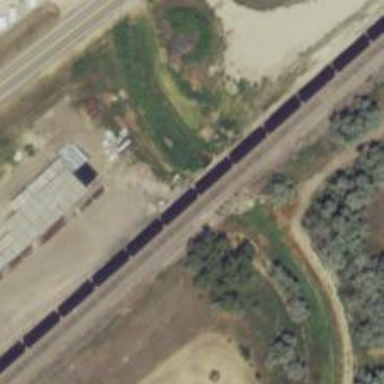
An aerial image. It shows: Railway siding for service.